Field crop: maize
Growth stage: 2
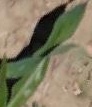
Species: maize